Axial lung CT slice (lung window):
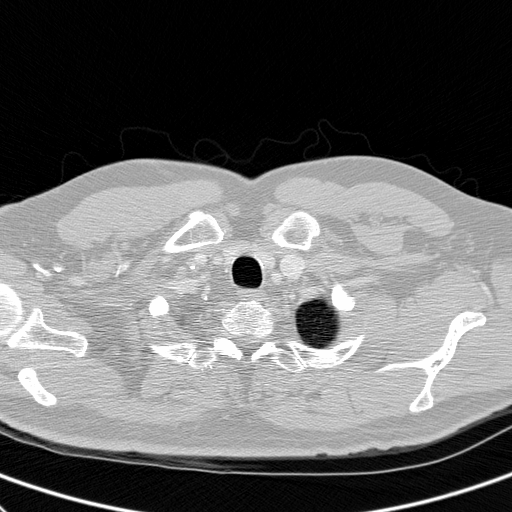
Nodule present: no